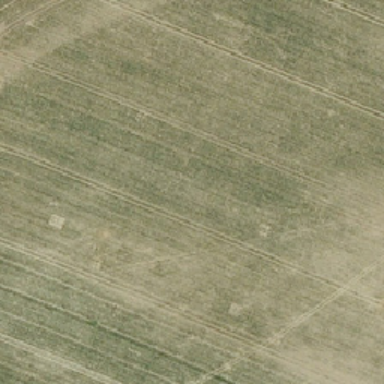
The grassland here is yellow and yellow .